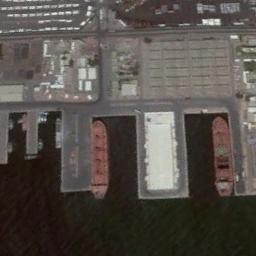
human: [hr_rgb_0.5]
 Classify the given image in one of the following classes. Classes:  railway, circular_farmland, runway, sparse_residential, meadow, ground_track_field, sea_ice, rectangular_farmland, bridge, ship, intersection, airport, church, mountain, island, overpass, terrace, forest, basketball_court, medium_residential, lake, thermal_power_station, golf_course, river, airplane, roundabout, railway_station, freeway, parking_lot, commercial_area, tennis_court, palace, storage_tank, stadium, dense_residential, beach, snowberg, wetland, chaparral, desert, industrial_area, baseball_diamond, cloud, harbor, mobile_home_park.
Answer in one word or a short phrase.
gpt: ship